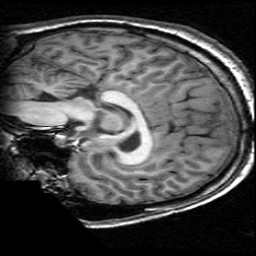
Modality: T1w
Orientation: sagittal
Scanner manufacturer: ge
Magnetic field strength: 3 T
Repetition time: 0.009048 s
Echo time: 0.001844 s